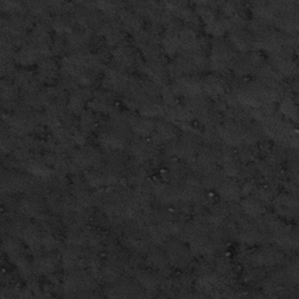
Label: frost